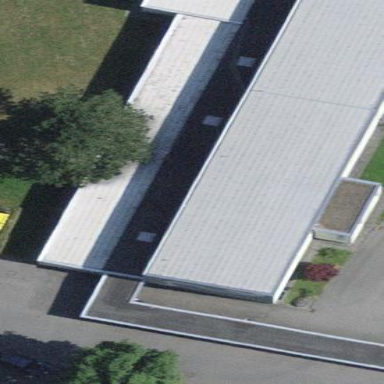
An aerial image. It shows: School building.